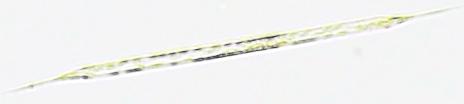
Label: Rhizosolenia